Question: I'm trying to create an array of shapes that overlap. But I'm having difficulty preventing those shapes stacking on top of one-another.
I guess I want them to mesh together, if that makes sense?
Here's the code:
'''
var overlap_canvas = document.getElementById("overlap");
var overlap_context = overlap_canvas.getContext("2d");
var x = 200;
var y = x;
var rectQTY = 4 // Number of rectangles
overlap_context.translate(x,y);
for (j=0;j<rectQTY;j++){ // Repeat for the number of rectangles
// Draw a rectangle
overlap_context.beginPath();
overlap_context.rect(-90, -100, 180, 80);
overlap_context.fillStyle = 'yellow';
overlap_context.fill();
overlap_context.lineWidth = 7;
overlap_context.strokeStyle = 'blue';
overlap_context.stroke();
// Degrees to rotate for next position
overlap_context.rotate((Math.PI/180)*360/rectQTY);
}
'''
And here's my jsFiddle:
<URL>
And here's what I'm trying to achieve:

Any help or guidance would be greatly appreciated!
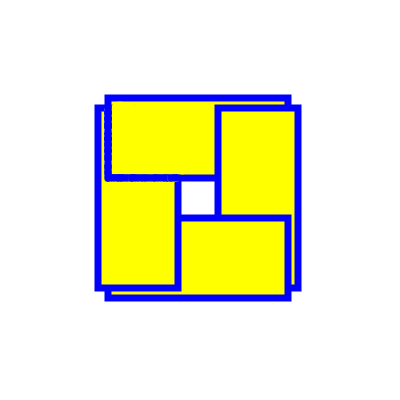
Answer: You cannot specify this behavior but you can implement an algorithmic-ish approach that uses composite modes.
As shown in <URL> this:

Define line width and the rectangles you want to draw (you can fill this array with the loop you already got to calculate the positions/angles - for simplicity I just use hard-coded ones here):
'''
var lw = 4,
rects = [
[20, 15, 200, 75],
[150, 20, 75, 200],
[20, 150, 200, 75],
[15, 20, 75, 200]
], ...
'''
I'll explain the line width below.
'''
/// set line-width to half the size
ctx.lineWidth = lw * 0.5;
'''
In the loop you add one criteria for the first draw which is also where you change composite mode. We also clear the canvas with the rectangle:
'''
/// loop through the array with rectangles
for(;r = rects[i]; i++) {
ctx.beginPath();
ctx.rect(r[0], r[1], r[2], r[3]);
ctx.fill();
ctx.stroke();
/// if first we do a clear with last rectangle and
/// then change composite mode and line width
if (i === 0) {
r = rects[rects.length - 1];
ctx.clearRect(r[0] - lw * 0.5, r[1] - lw * 0.5, r[2] + lw, r[3] + lw);
ctx.lineWidth = lw;
ctx.globalCompositeOperation = 'destination-over';
}
}
'''
This will draw the rectangles and you have the flexibility to change the sizes without needing to recalculate clipping.
The line-width is set separately as 'stroke' strokes the line from the middle. Therefor, since we later use 'destination-over' mode it means half of the line won't be visible as we first fill which becomes part of destination so that the stroke will only be able to fill outside the stroked area (you could reverse the order of 'stroke' and 'fill' but will always run into an adjustment for the first rectangle).
We also need it to calculate the clipping which must include (half) the line on the outside.
This is also why we initially set it to half as the whole line will be drawn the first time - otherwise the first rectangle will have double as thick borders.